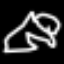
Label: frog